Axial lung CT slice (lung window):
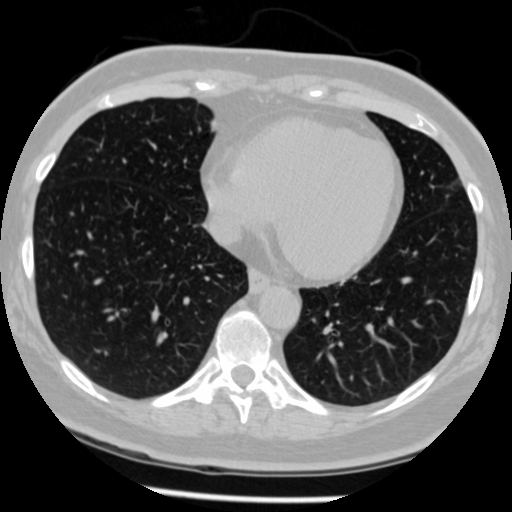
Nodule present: no